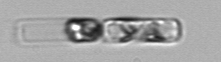
Label: Guinardia_delicatula_TAG_internal_parasite